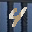
Label: 4